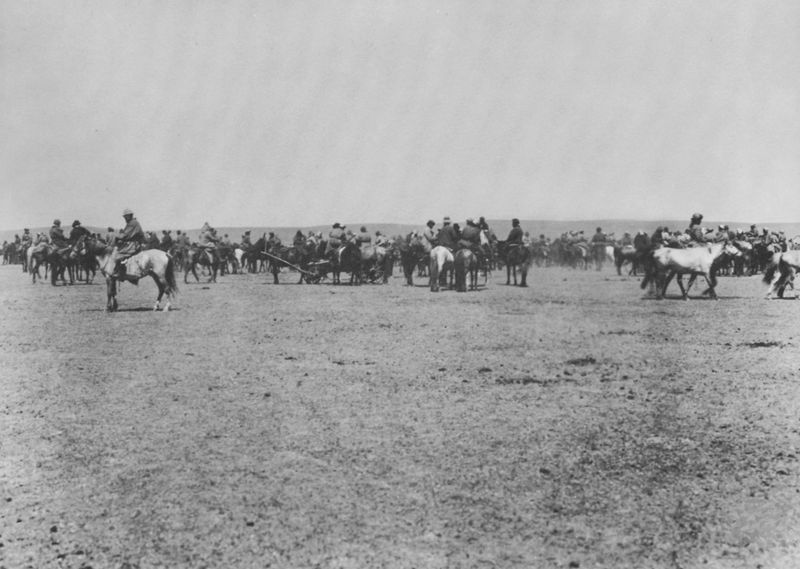
Titel: Kirgisen
Künstler: Russischer Photograph
Standort: Hamburg
Institution: Hamburgisches Museum für Völkerkunde
Schlagwörter: himmel, mann, weiß, menschen, grau, hell, licht, männer, schwarz, gras, wiese, ansammlung, ebene, erde, horizont, hügel, boden, pferd, pferde, reiter, berge, gebirge, zug, tag, rast, markt, wagen, steppe, foto, fotografie, photographie, deichsel, treffen, heer, schimmel, gespann, ochsen, fuhrwerk, cowboy, cowboys, mongolei, mittelasien, mongolen, russischer fotograf, aufenthalt, kasachen, kassachen, kirgisen, usbeken